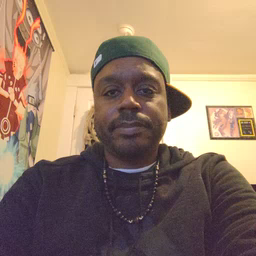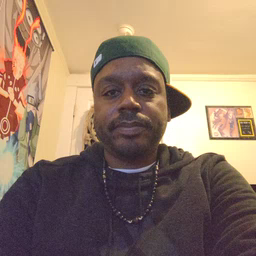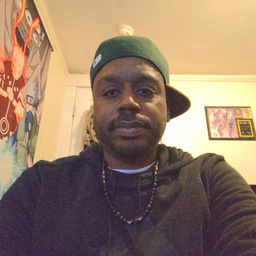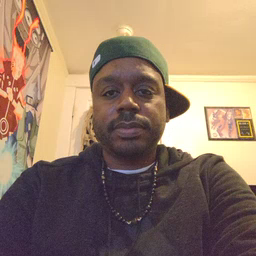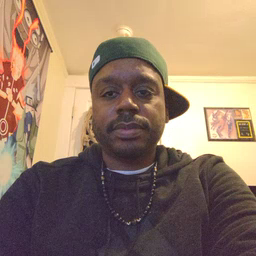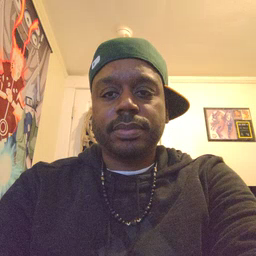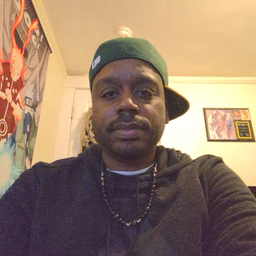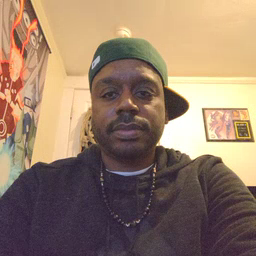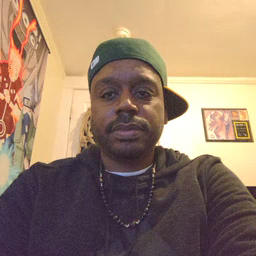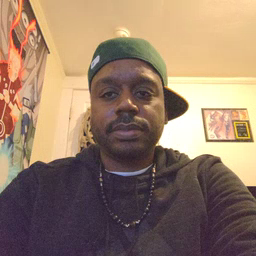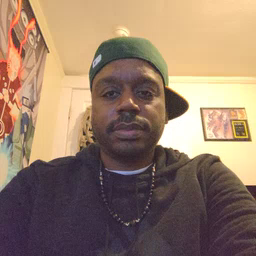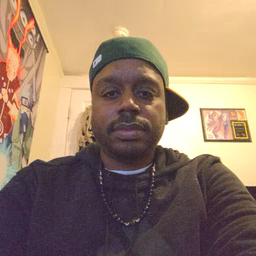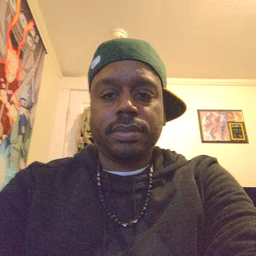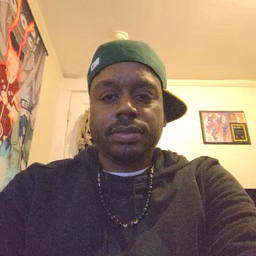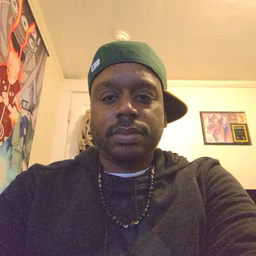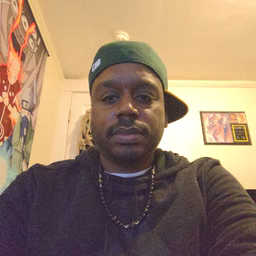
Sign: hen